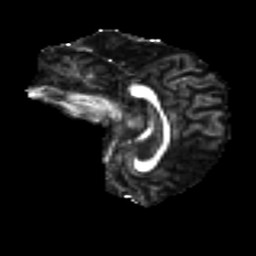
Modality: FA
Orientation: sagittal
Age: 65
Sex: female
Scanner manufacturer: ge
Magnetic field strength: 3 T
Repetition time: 7.8 s
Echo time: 0.0606 s